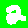
Digit: 2